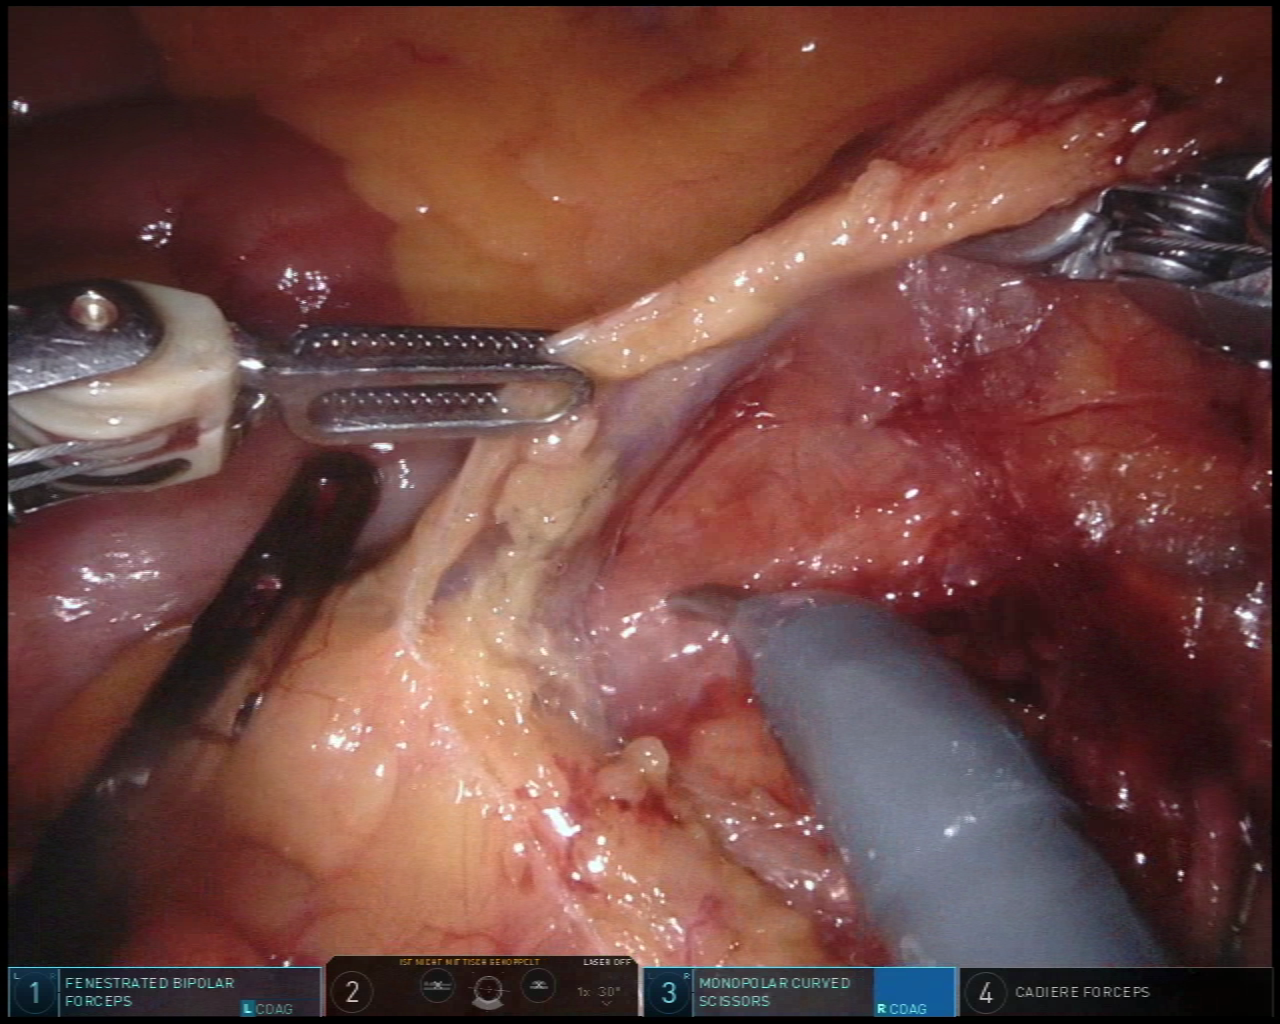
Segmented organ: intestinal_veins
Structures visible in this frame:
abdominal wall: no
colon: no
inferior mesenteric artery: no
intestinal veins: yes
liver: no
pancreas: no
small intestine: yes
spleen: no
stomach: no
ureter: no
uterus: no
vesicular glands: no